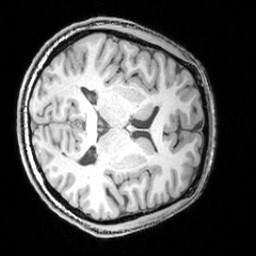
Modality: T1w
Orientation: axial
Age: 23
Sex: male
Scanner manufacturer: siemens
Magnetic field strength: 3 T
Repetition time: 1.81 s
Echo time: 0.00351 s